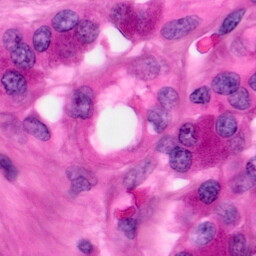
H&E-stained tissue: Pancreatic